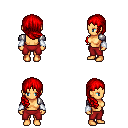
a pixel art fantasy rpg character, female body template, human, tanned skin, steel arm armor, red pants, red right-swept hairstyle, white cloth bracers, four views (front, back, left, right), 2x2 character sprite sheet, small pixel art, hard edges, no anti-aliasing